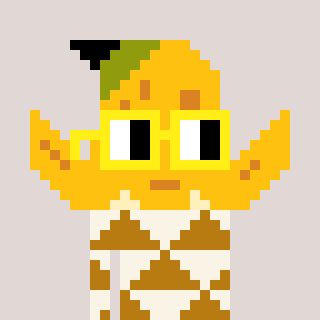
a pixel art character with square yellow glasses, a banana-shaped head and a gold-colored body on a warm background